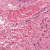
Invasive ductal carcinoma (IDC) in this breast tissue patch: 0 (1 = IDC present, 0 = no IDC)